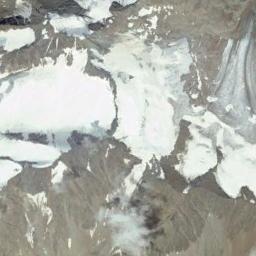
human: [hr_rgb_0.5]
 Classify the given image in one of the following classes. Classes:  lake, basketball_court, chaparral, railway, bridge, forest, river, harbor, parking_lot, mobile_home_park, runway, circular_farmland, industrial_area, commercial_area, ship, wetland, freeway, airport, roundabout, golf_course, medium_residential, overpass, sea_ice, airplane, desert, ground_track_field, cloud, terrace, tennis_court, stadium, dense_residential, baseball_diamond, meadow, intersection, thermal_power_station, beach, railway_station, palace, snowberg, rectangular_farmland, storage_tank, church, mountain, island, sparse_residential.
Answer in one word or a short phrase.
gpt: snowberg